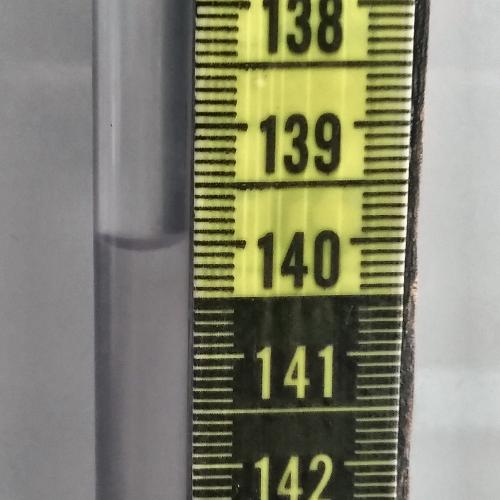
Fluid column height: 140.0 cm